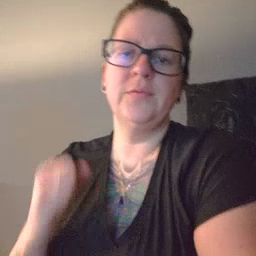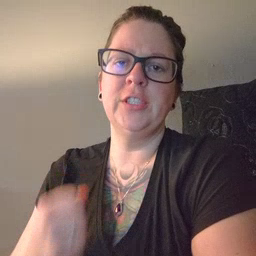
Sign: refrigerator